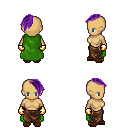
a pixel art fantasy rpg character, female body template, human, tanned skin, green cape, robe skirt, purple long mohawk hairstyle, gold gloves, brown slippers, four views (front, back, left, right), 2x2 character sprite sheet, small pixel art, hard edges, no anti-aliasing